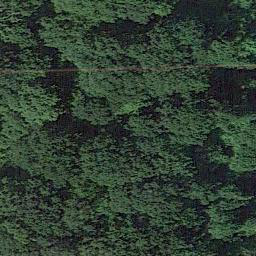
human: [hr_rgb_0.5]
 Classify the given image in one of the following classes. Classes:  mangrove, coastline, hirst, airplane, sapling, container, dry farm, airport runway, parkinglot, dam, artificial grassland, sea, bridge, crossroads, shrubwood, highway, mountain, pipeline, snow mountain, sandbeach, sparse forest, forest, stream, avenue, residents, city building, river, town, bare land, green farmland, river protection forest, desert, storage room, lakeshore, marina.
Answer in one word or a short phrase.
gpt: forest